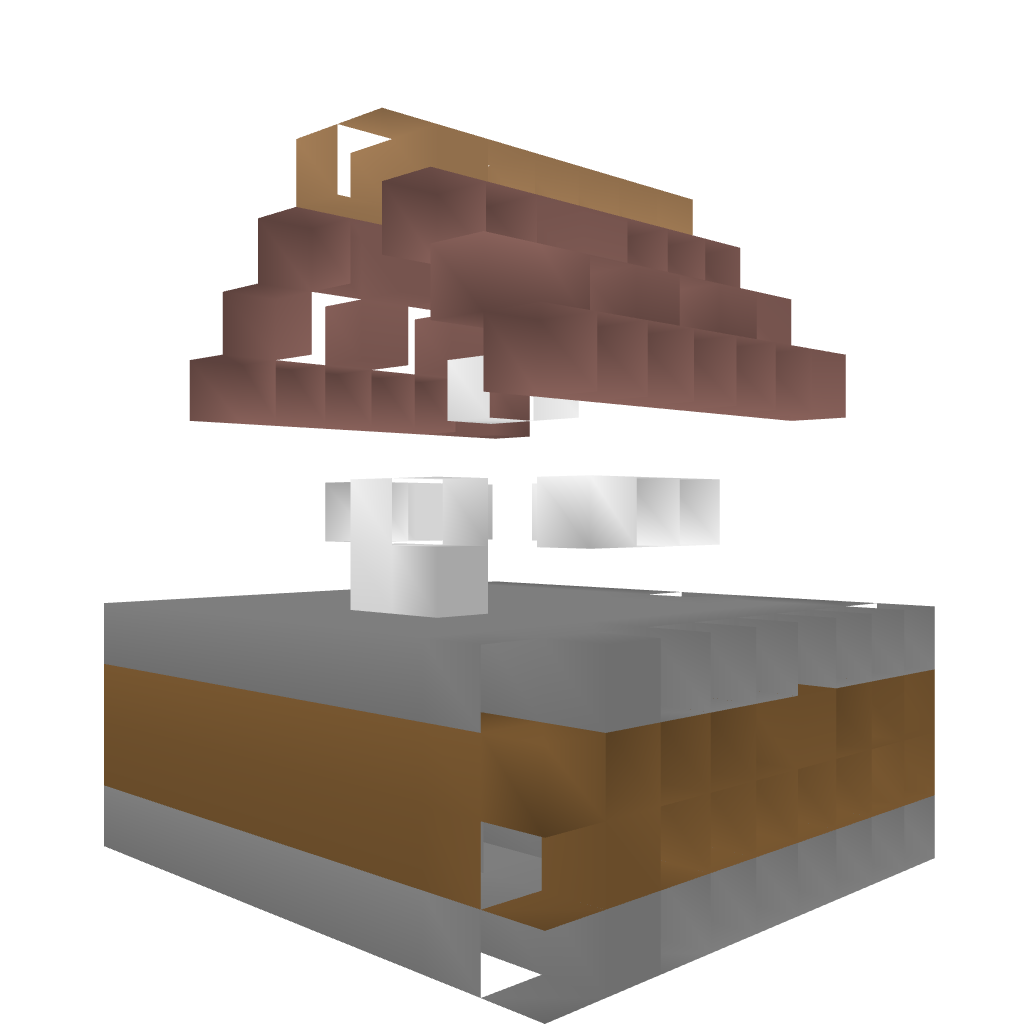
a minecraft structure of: Trap For Curious! bad low quality